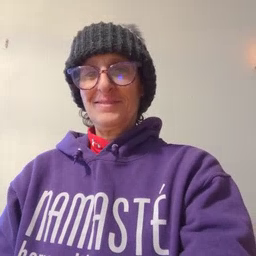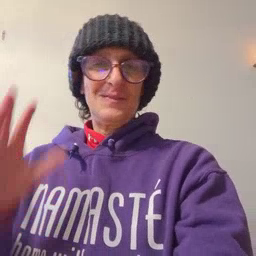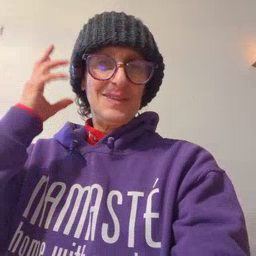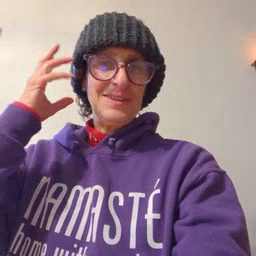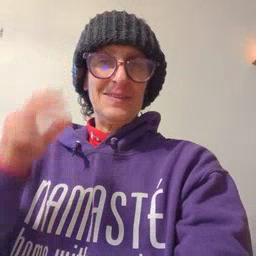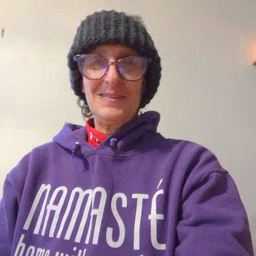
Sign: radio